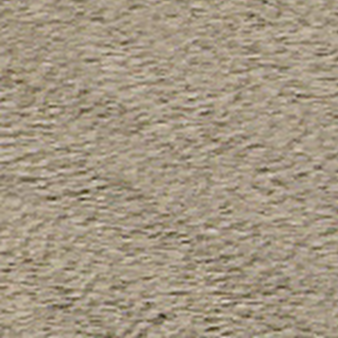
Label: other